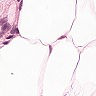
Metastatic tissue present: no